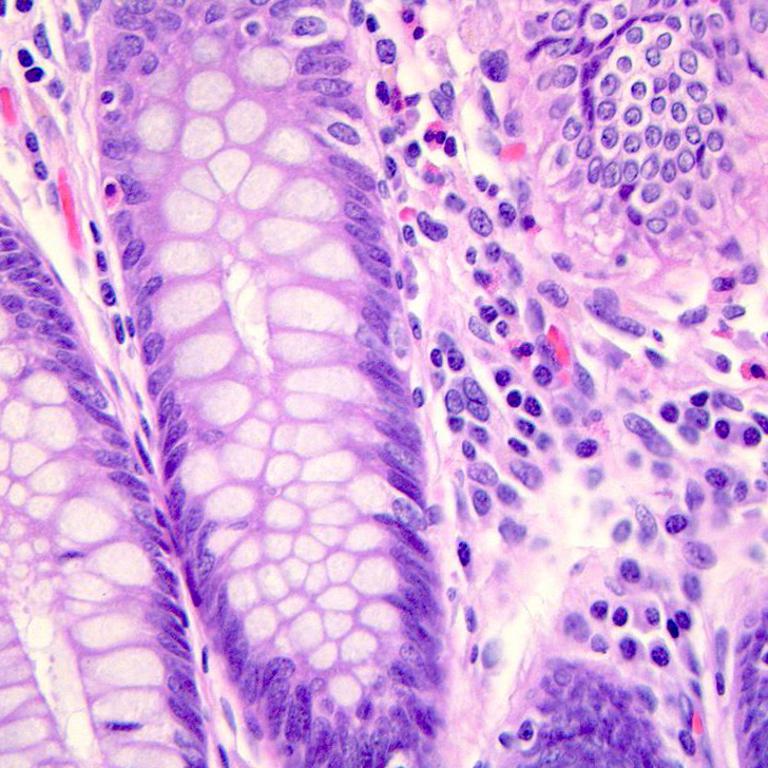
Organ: colon
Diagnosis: benign